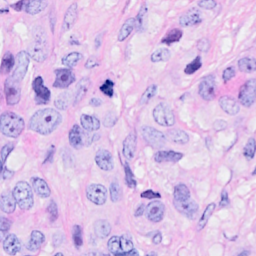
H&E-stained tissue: Breast